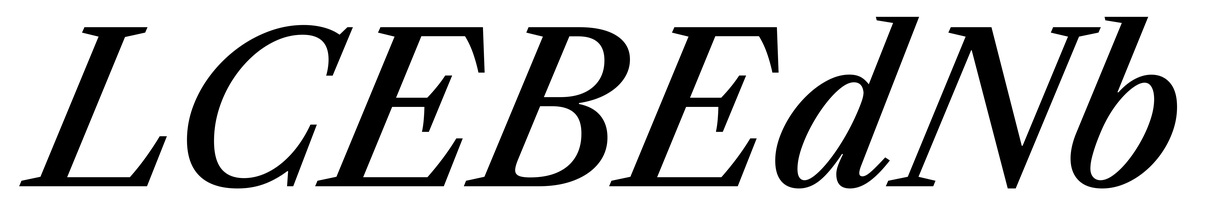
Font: LibreCaslonText-Italic_Medium_Italic